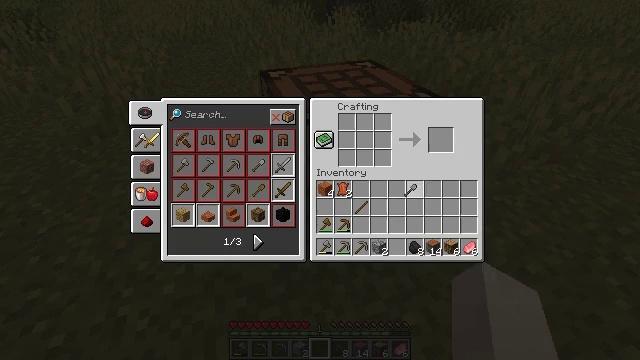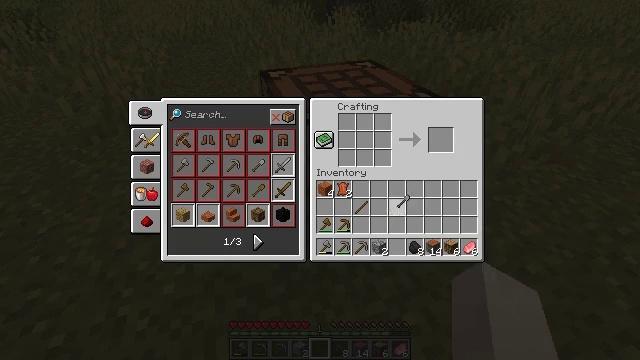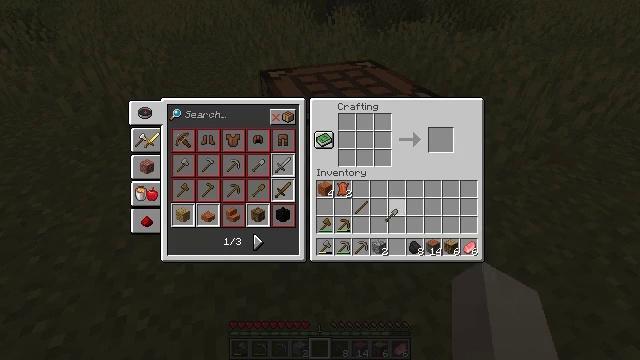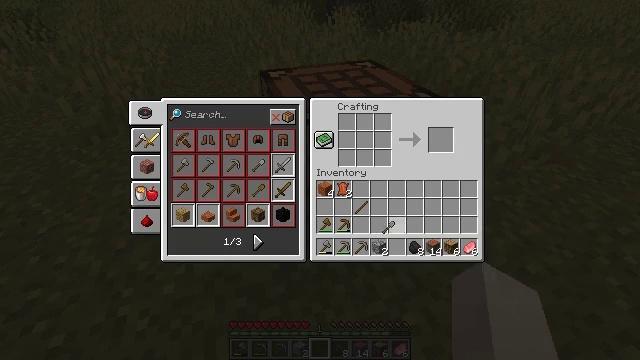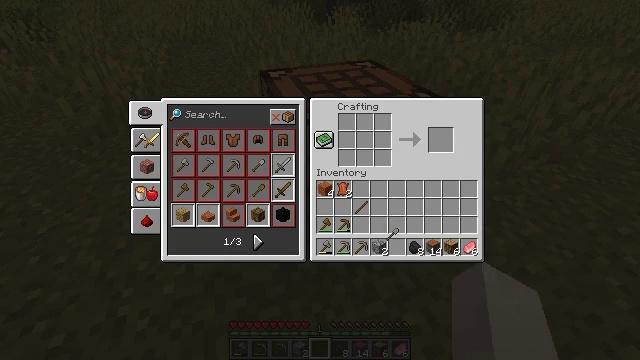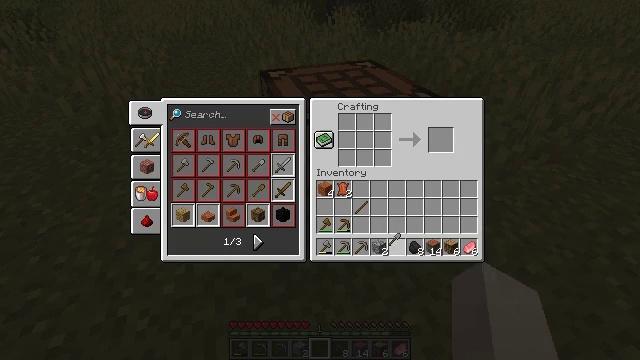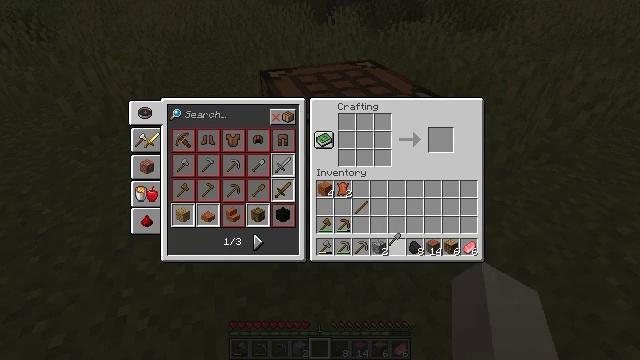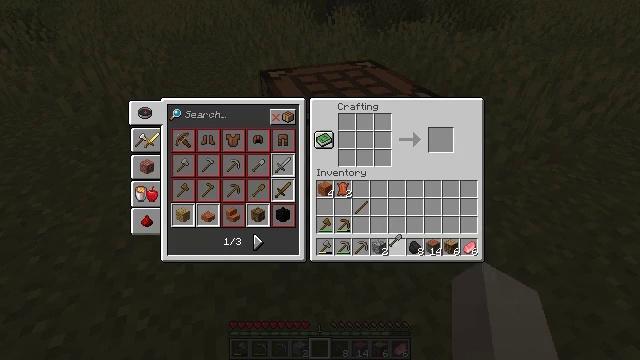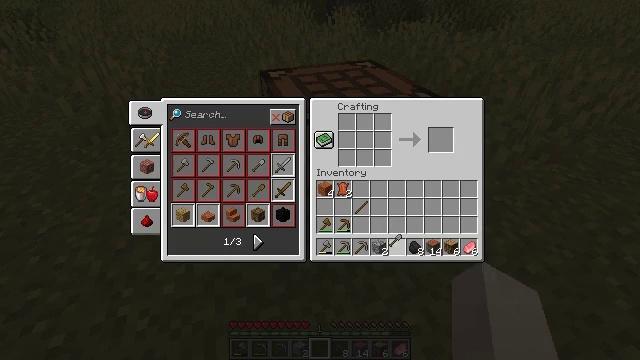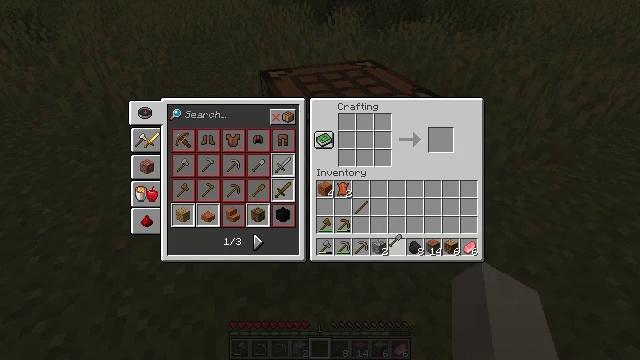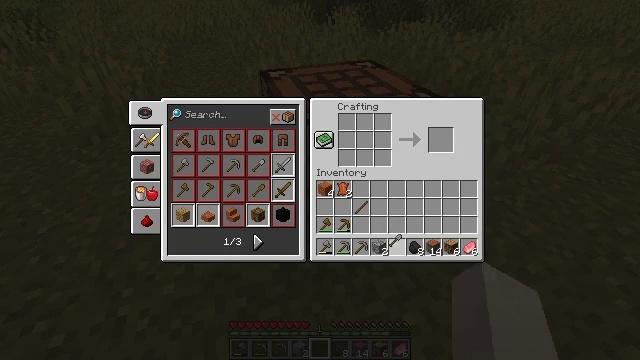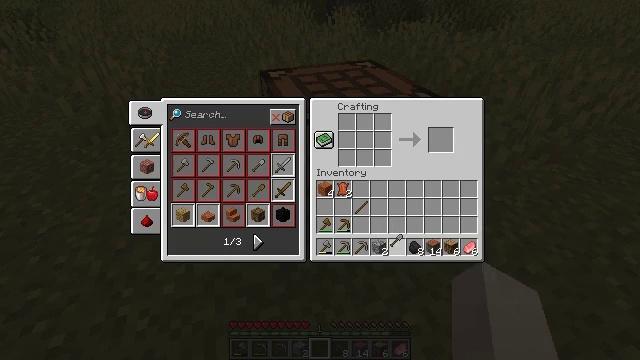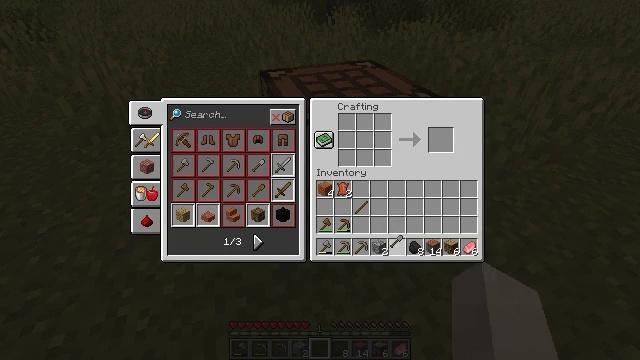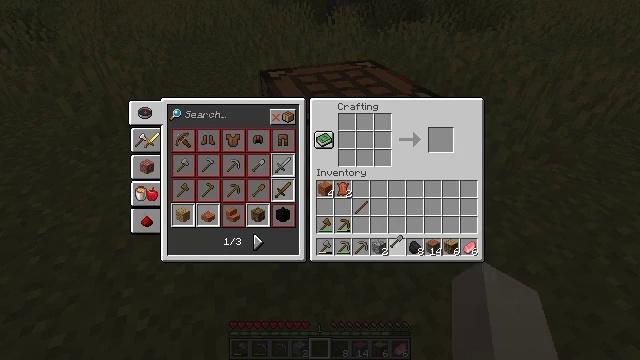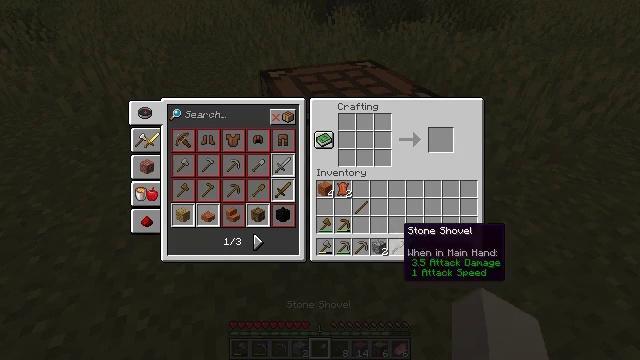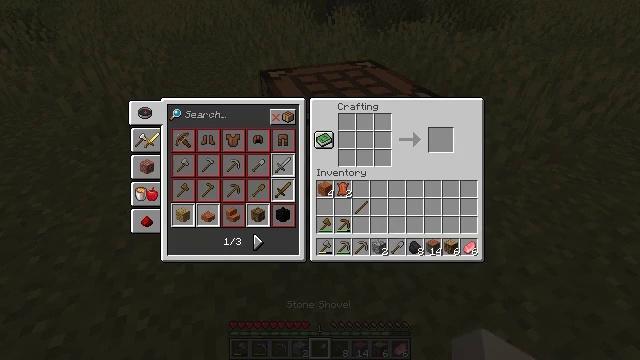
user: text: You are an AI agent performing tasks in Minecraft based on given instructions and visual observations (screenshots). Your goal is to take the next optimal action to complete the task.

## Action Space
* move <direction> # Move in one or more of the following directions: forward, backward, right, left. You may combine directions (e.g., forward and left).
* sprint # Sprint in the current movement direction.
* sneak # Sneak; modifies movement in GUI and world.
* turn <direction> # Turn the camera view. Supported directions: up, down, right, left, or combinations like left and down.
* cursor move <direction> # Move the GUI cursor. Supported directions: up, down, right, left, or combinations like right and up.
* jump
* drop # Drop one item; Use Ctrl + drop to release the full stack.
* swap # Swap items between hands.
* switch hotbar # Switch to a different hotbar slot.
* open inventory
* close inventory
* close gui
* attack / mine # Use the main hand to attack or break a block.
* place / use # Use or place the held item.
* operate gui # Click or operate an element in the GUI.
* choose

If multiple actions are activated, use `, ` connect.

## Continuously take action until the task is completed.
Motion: motion action
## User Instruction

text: Left click on the crafting table
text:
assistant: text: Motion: cursor move left and down, open gui
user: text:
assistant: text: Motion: cursor move left and down
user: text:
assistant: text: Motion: cursor move down
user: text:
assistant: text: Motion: cursor move down
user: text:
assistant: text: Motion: no_op
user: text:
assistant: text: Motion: no_op
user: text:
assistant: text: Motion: no_op
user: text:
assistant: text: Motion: no_op
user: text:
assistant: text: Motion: no_op
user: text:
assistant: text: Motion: no_op
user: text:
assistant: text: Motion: operate gui
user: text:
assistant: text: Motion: operate gui
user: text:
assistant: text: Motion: operate gui
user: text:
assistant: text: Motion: no_op
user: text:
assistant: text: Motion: no_op
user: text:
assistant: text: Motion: no_op
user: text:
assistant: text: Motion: no_op
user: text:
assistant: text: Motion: no_op
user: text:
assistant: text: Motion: no_op
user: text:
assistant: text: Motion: no_op
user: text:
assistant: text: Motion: no_op
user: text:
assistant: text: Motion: no_op
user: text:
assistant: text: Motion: cursor move right and up
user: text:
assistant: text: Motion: no_op
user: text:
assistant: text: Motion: no_op
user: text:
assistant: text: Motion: no_op
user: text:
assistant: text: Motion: no_op
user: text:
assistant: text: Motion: no_op
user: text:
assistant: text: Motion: no_op
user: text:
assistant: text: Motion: no_op